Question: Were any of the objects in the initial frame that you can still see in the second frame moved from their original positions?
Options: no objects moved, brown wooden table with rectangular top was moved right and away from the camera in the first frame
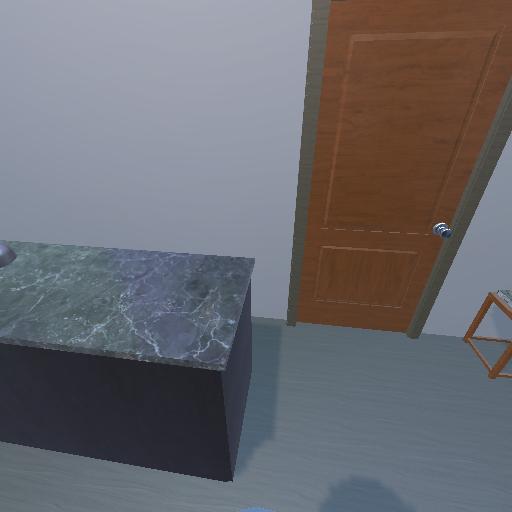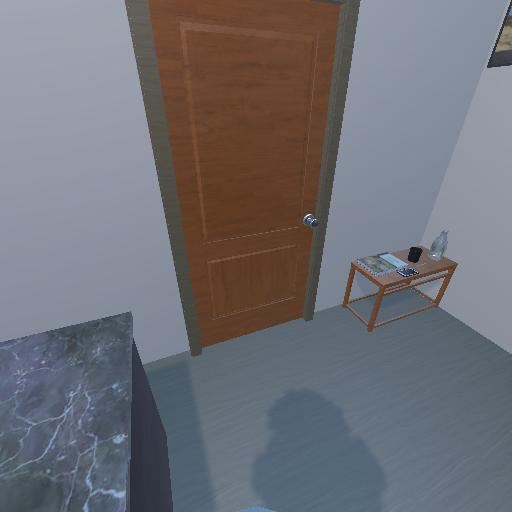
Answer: no objects moved